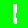
Digit: 1